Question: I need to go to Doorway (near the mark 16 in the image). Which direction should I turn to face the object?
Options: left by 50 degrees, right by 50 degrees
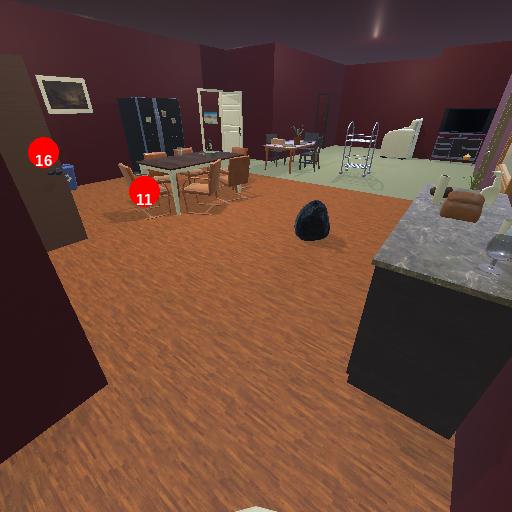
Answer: left by 50 degrees